Interaction volume radius: 10 \u00c5
Interaction volume height: 10 \u00c5
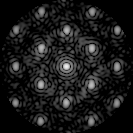
Disorder parameter: 0.2744